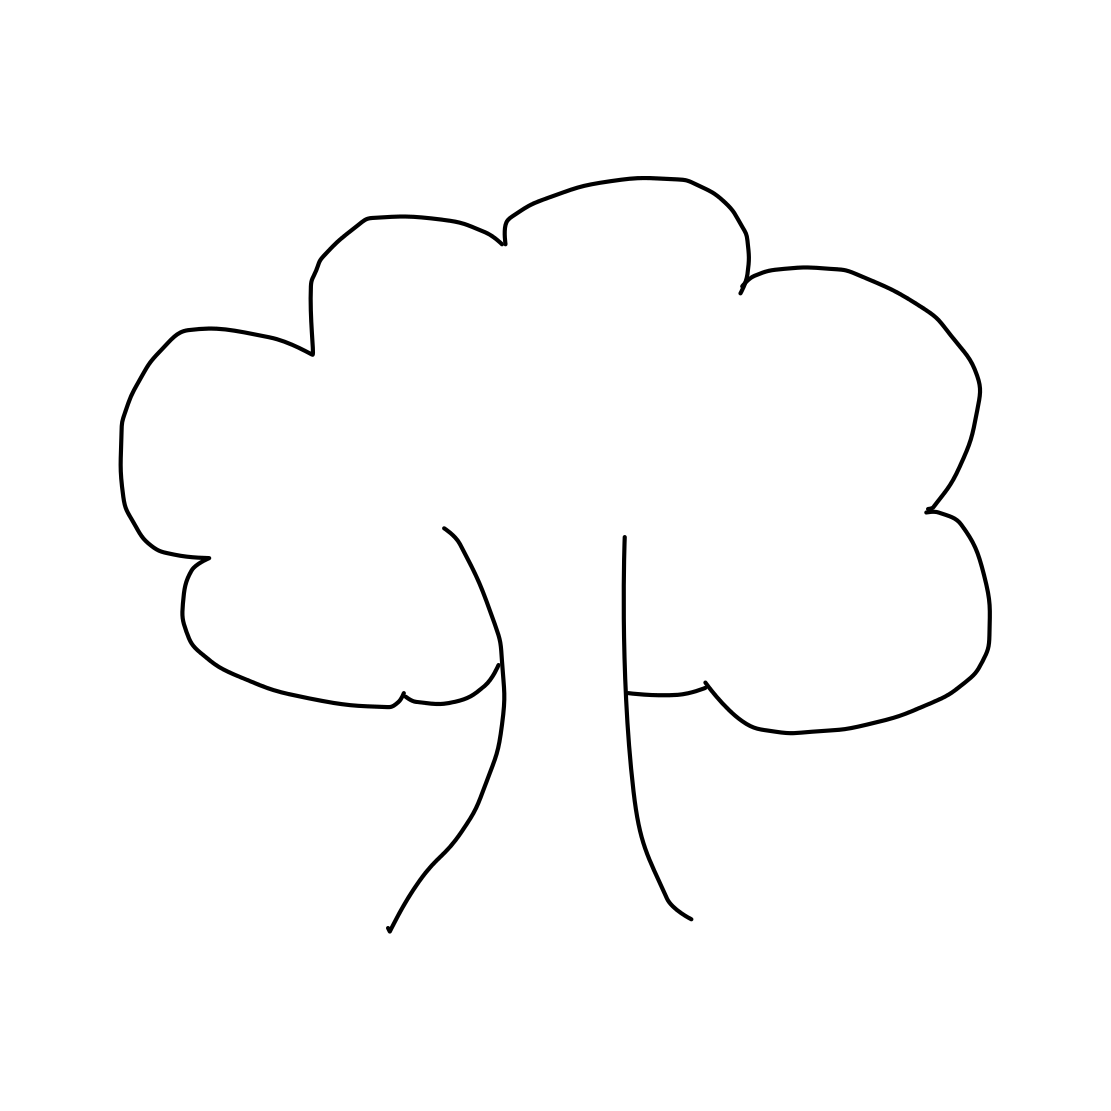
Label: tree